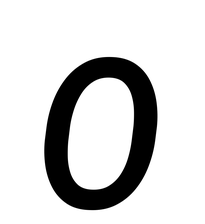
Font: Roboto-Italic_Condensed_Italic